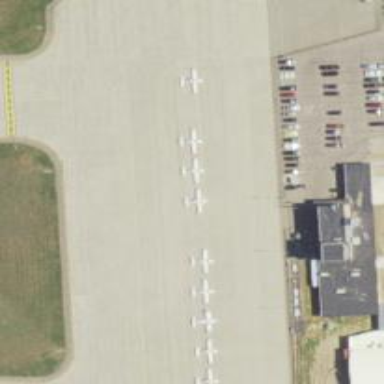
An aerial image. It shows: Image of taxiway at airport.